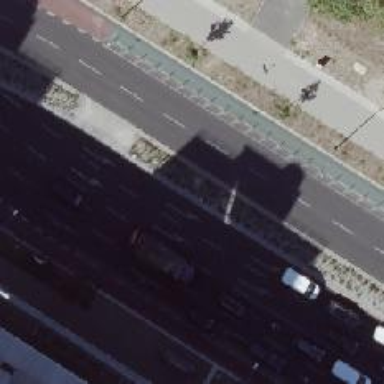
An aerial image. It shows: Secondary road with asphalt surface and cycle track on the right side. This road is dual carriageway with kerb separating the cycle track on the right.